Question: I am currently attempting to create a local RDLC report that contains a map within visual studio 2012.
This report will fetch its data from a SQL dataset that contains a spatial data column. This dataset is generated from stored procedure and contains a field with the geography data type.
The problem I am having is that as soon as I attempt to create the dataset I receive the error within the screen shot below.
Could someone please explain how I can create a dataset with the geography data type if I cannot use the wizard?. I apologies in advance if I have missed something incredibly obvious...

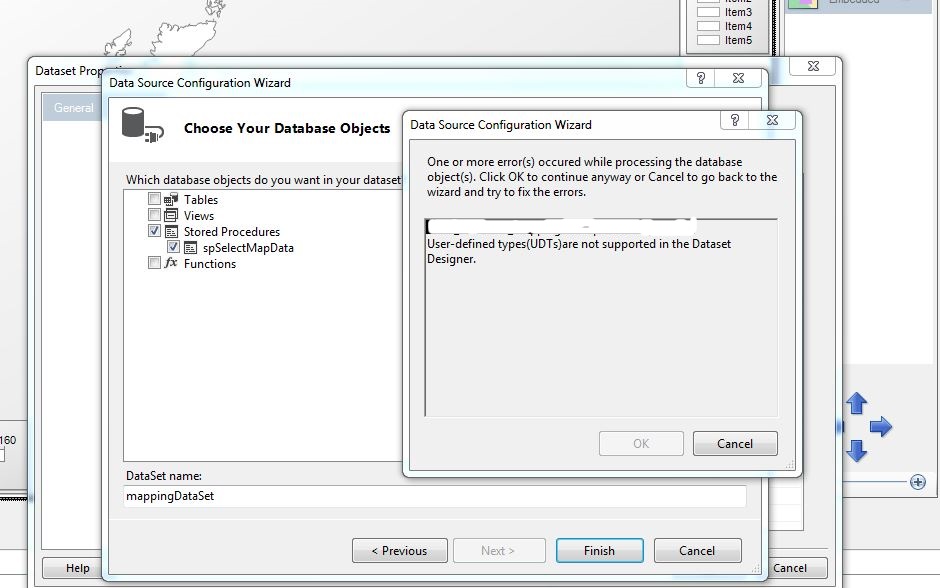
Answer: Ive managed to get around the issue.
I used the guide below to assist me with creating a manual dataset.
<URL>